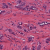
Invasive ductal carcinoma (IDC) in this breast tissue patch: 1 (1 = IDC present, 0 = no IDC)